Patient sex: F
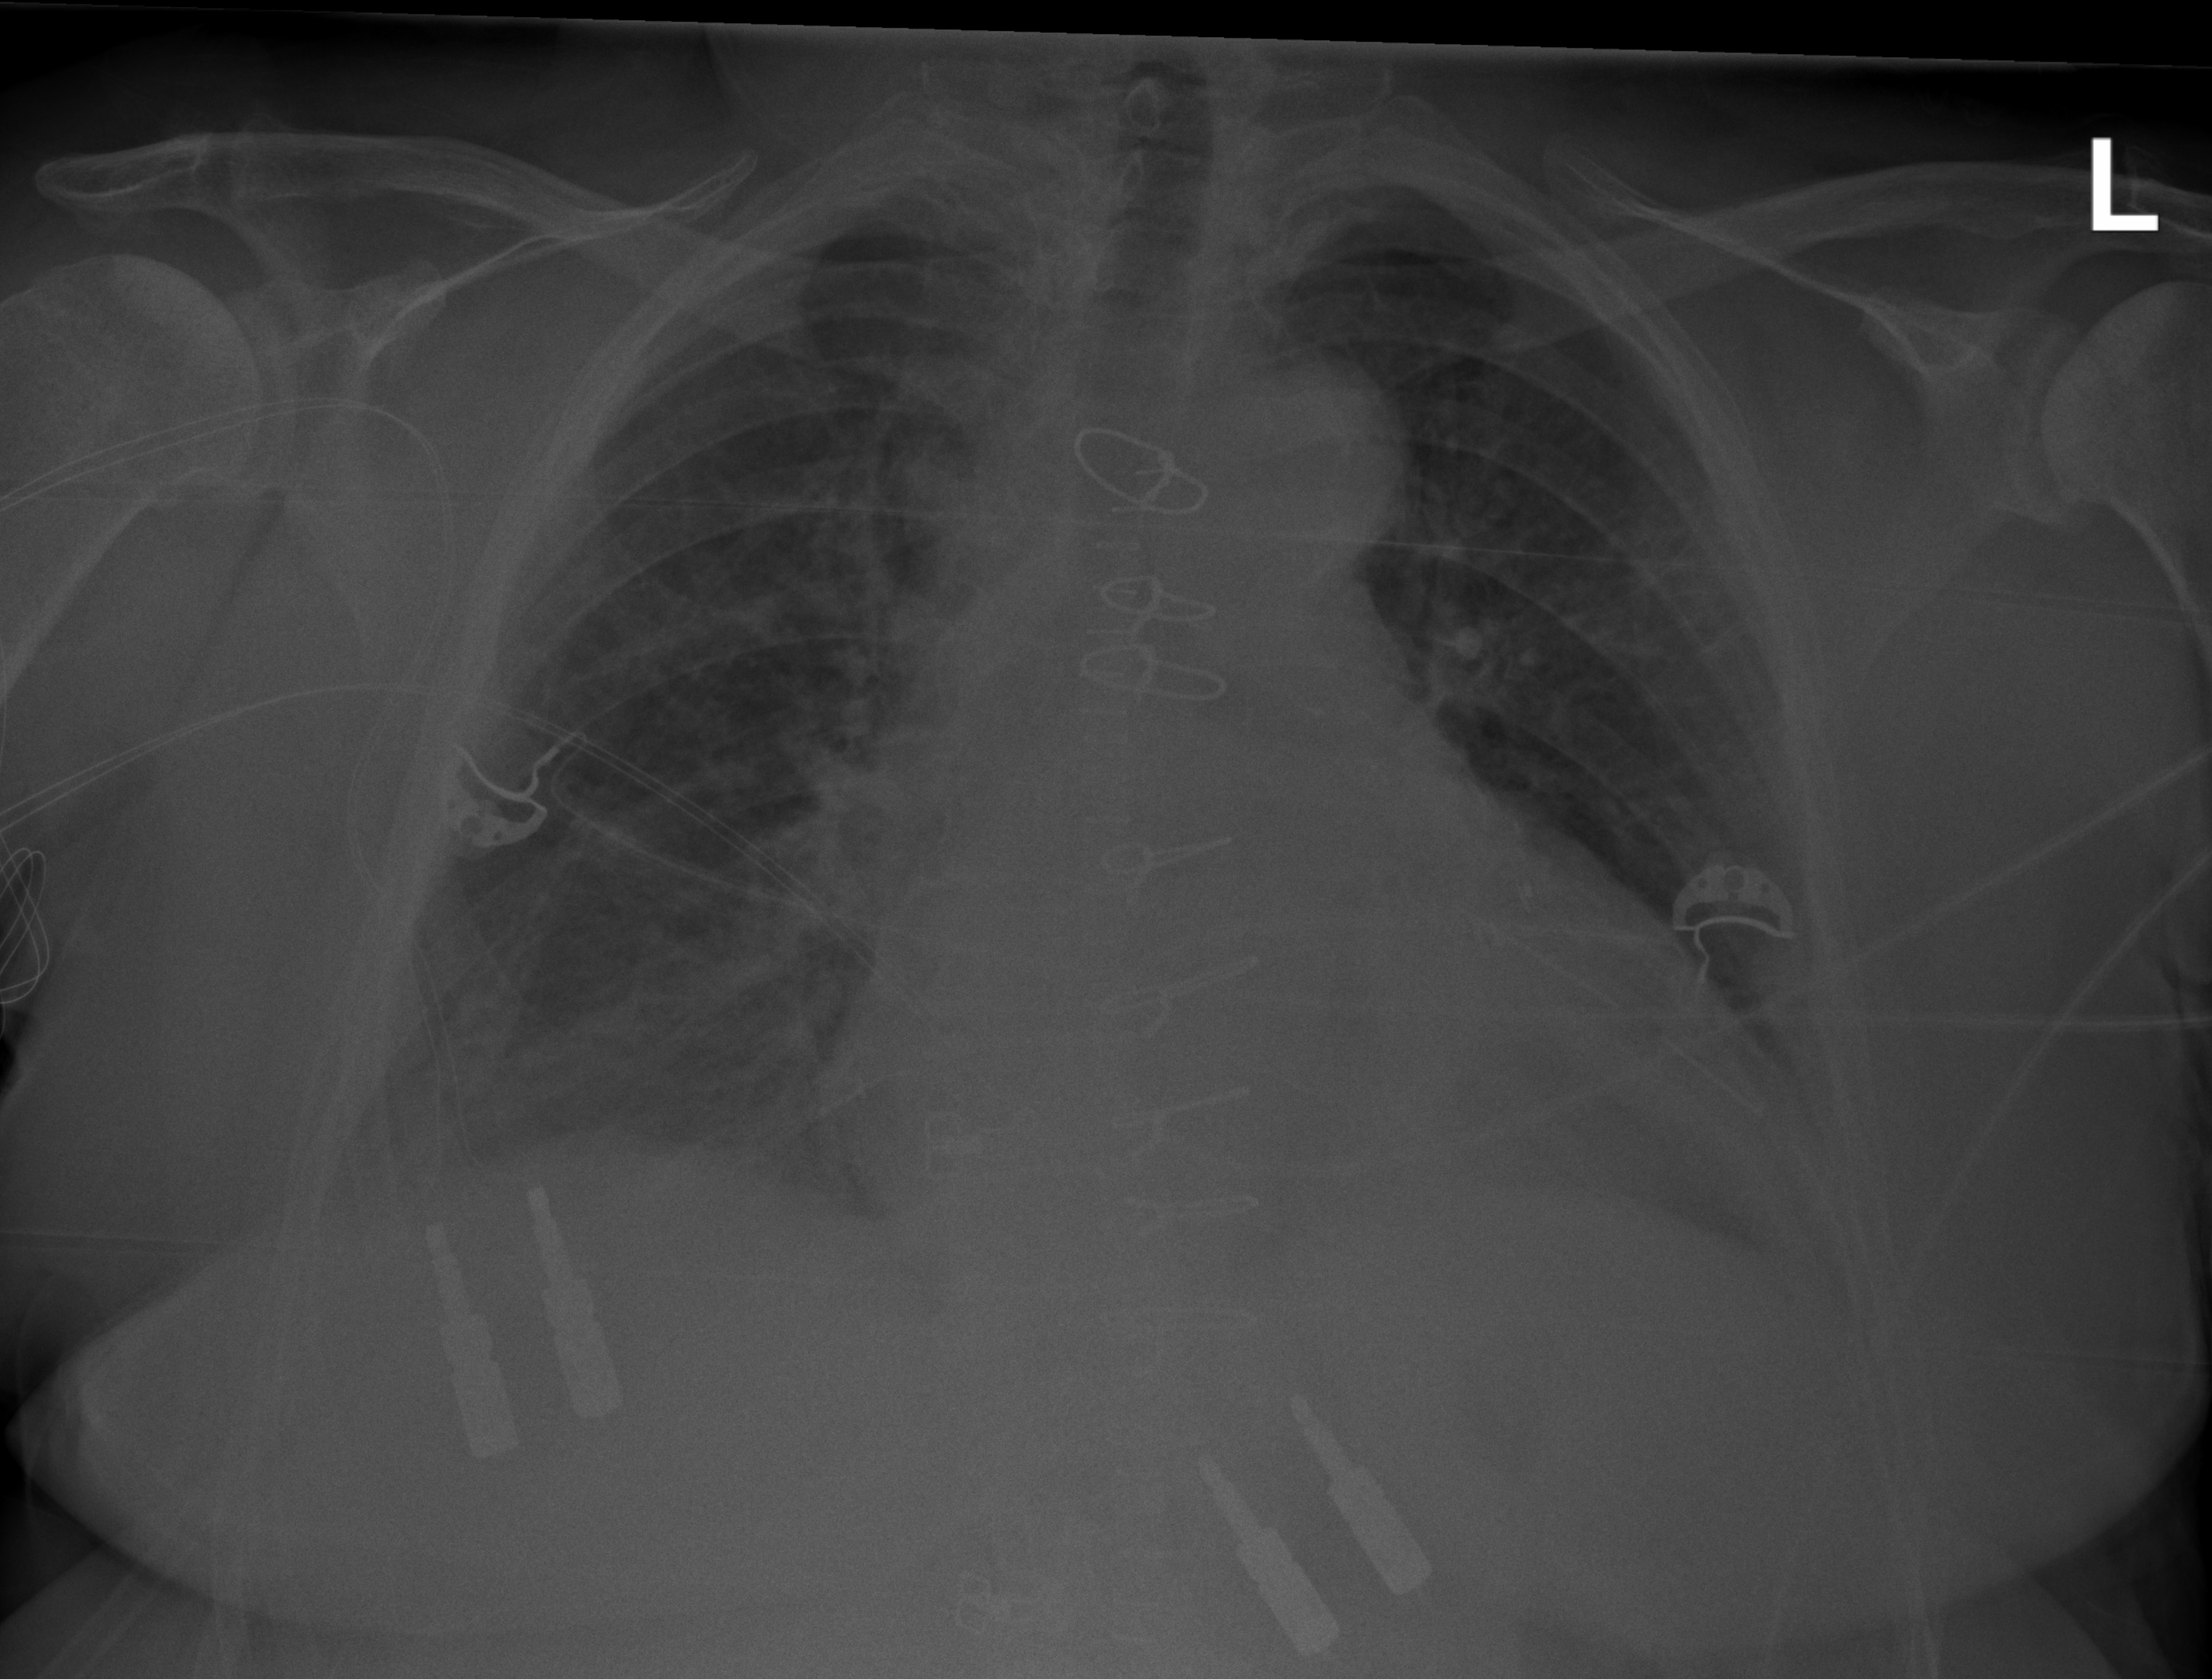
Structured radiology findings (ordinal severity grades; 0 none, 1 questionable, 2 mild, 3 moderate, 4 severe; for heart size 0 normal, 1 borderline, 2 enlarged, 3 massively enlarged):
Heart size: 2
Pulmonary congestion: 2
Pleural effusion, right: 2
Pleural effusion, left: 2
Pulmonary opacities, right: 2
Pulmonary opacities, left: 2
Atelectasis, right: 3
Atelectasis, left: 2